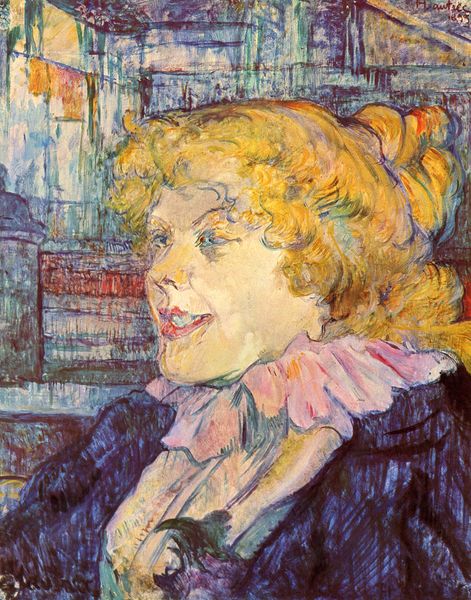
Titel: Porträt der Miss Dolly aus dem "Star" in Le Havre
Künstler: Henri de Toulouse-Lautrec
Standort: Albi
Institution: Musée Toulouse-Lautrec
Schlagwörter: blau, dunkel, gemälde, kopf, schatten, weiß, gelb, grün, impressionismus, stadt, blume, bunt, frankreich, frau, frisur, haar, hell, hintergrund, kleid, lampe, licht, mund, nase, ohr, orange, pastell, profil, schwarz, stirn, toulouse lautrec, zeichnung, zimmer, blick, dame, haus, rot, schal, tuch, expressionismus, flächig, malerei, blond, jacke, arm, augen, bluse, gesicht, kragen, mensch, rahmen, bildnis, innenraum, portrait, porträt, signatur, öl, häuser, haare, mantel, prostituierte, brosche, lippen, locken, rosa, schulter, pony, hellblau, lächeln, dutt, farbig, wangen, abstrakt, farben, dächer, farbe, lila, violett, linien, treppe, spitz, zopf, stufen, rüschen, wange, dreiviertelprofil, jackett, oberkörper, lippenstift, freude, lachen, gogh, eckig, dreiviertel, verkniffen, lautrec, litfasssäule, henri, geometrisch, zähne, halbprofil, backe, anstecknadel, kräftig, vincent, rote lippen, postimpressionismus, innenstadt, friseur, wohngebiet, frau portrait, frankfreich, wohnbezirk, proträt7, lippenlippenstift